Question: I'm using plugin with on
The plugin works fin when I choose to 'explore' a folder or a file but It doesn't work if I choose to 'open' the selected file
older in a terminal. It always opens the terminal to my home folder.
The configured commands runs fine manually, but not through the plugin.

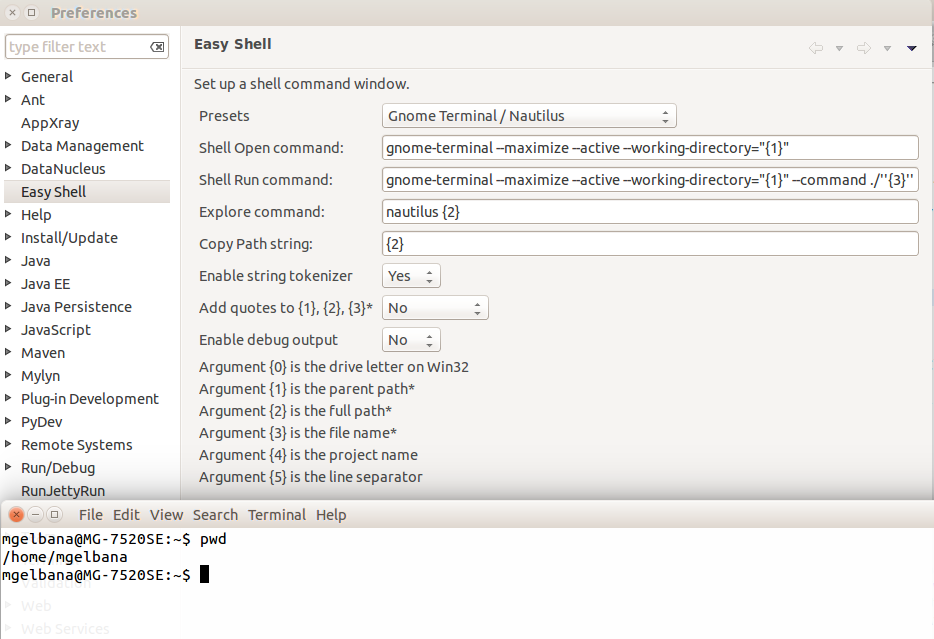
Answer: I fixed it by just removing the quotation marks.